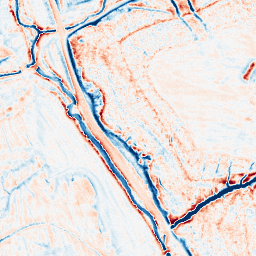
Category: edge_preserving
Decomposition family: anisotropic_diffusion
Decomposition parameters: iterations: 20
kappa: 50
gamma: 0.2
Upsampling method: bicubic_3x
Upsampling parameters: scale: 3
Upsampling scale: 3